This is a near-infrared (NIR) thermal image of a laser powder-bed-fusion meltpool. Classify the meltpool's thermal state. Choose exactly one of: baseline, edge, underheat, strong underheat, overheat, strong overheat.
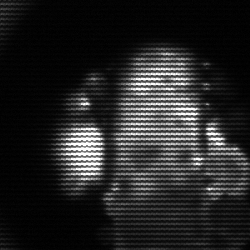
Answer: strong underheat